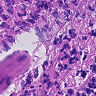
Metastatic tissue present: no